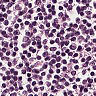
Metastatic tissue present: no